Aerial crown-view tile of a tropical tree (Barro Colorado Island, Panama), acquired 20240813:
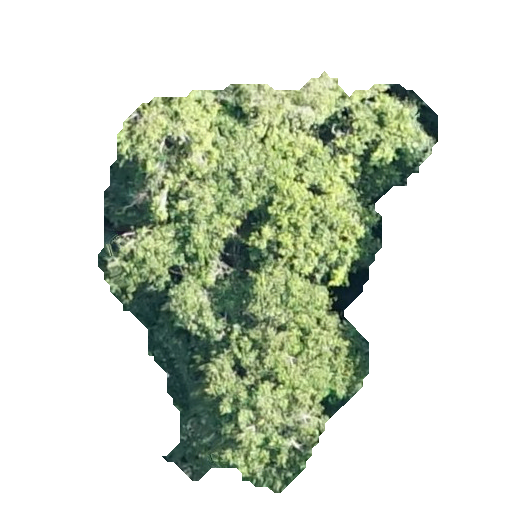
Species: Protium stevensonii
GBIF accepted scientific name: Tetragastris panamensis
Crown area: 137.881 m²